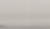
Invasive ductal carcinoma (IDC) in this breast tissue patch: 0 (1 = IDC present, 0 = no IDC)